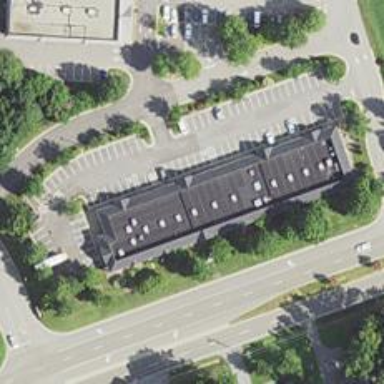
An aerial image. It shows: Veterinary facility.